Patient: sex M, age 54
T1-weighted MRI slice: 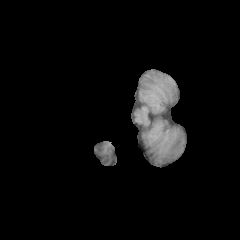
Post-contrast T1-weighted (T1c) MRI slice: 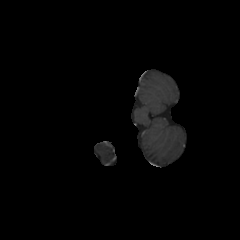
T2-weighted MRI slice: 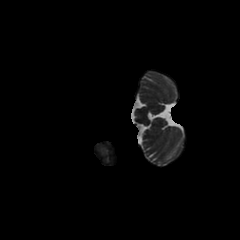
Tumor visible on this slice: no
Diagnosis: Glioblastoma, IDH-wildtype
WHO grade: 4